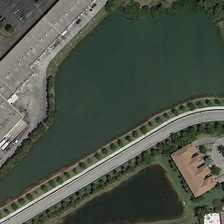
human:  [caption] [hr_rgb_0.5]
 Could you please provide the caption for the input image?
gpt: a road and a parking lot are in two sides of a pond .

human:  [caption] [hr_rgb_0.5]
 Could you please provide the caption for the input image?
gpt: this irregular pond located in bustling area has green water and is encircled by a row of plants .

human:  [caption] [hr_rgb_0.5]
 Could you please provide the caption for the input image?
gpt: this irregular pond located in bustling area has green water and is encircled by a row of plants .

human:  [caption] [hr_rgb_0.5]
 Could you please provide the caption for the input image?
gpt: a road and a parking lot are in two sides of a pond .

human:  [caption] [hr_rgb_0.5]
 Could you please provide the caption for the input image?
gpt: a road and a parking lot are in two sides of a pond .